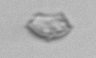
Label: detritus_transparent